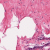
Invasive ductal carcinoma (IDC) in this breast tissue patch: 0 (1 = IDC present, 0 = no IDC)